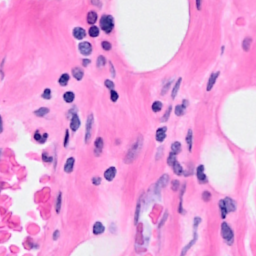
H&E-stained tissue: Breast